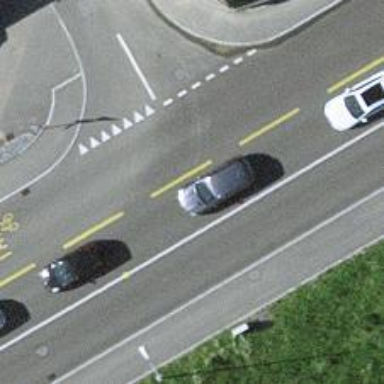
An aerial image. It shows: Asphalt road with primary highway designation. There is cycle lane on the left and cycle track on the right.